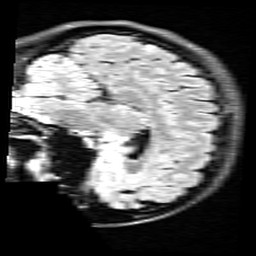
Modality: FLAIR
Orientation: sagittal
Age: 33
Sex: female
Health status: healthy
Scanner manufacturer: siemens
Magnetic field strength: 3 T
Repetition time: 9 s
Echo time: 0.088 s